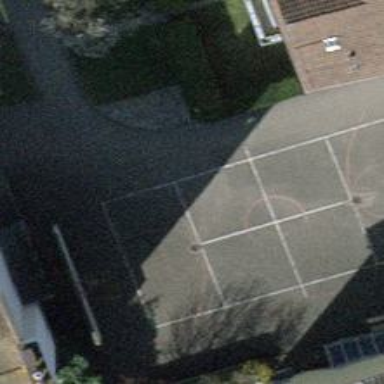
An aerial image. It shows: Multi-sport pitch with asphalt surface.